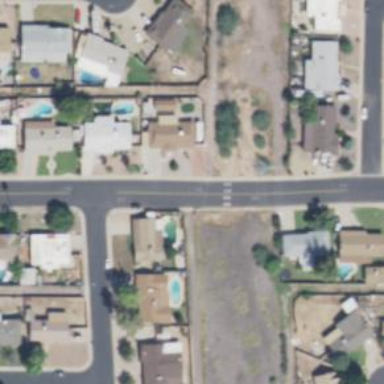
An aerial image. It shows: Alley classified as service road.